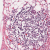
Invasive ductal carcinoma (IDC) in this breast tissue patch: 1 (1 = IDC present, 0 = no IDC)